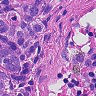
Metastatic tissue present: yes